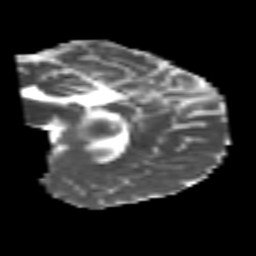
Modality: MD
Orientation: sagittal
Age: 25
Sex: male
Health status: healthy